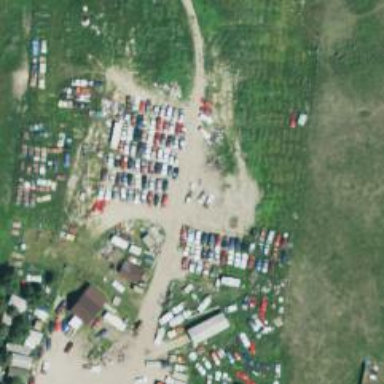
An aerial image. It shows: Industrial area designated for auto wrecking activities.